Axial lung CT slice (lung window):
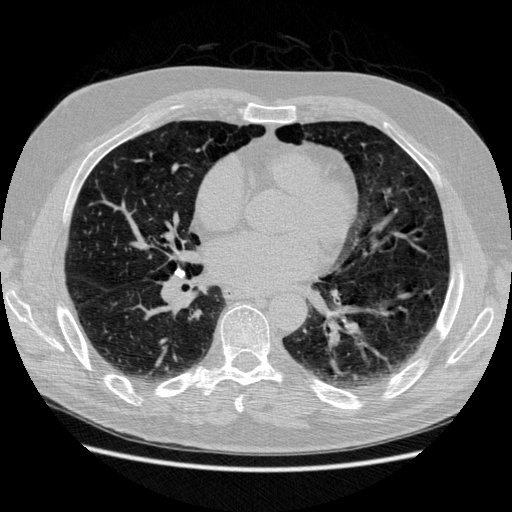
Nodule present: no